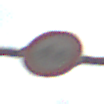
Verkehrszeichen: VerbotMofas
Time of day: MorningAfternoon
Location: Outdoor (Nature)
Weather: PartlyCloudy
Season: Autumn
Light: Natural